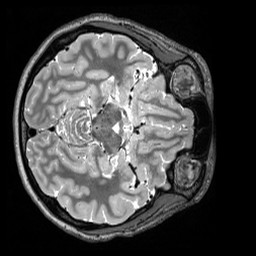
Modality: T2w
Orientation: axial
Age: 29
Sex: female
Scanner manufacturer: siemens
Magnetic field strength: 3 T
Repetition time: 3.2 s
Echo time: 0.564 s